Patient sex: F
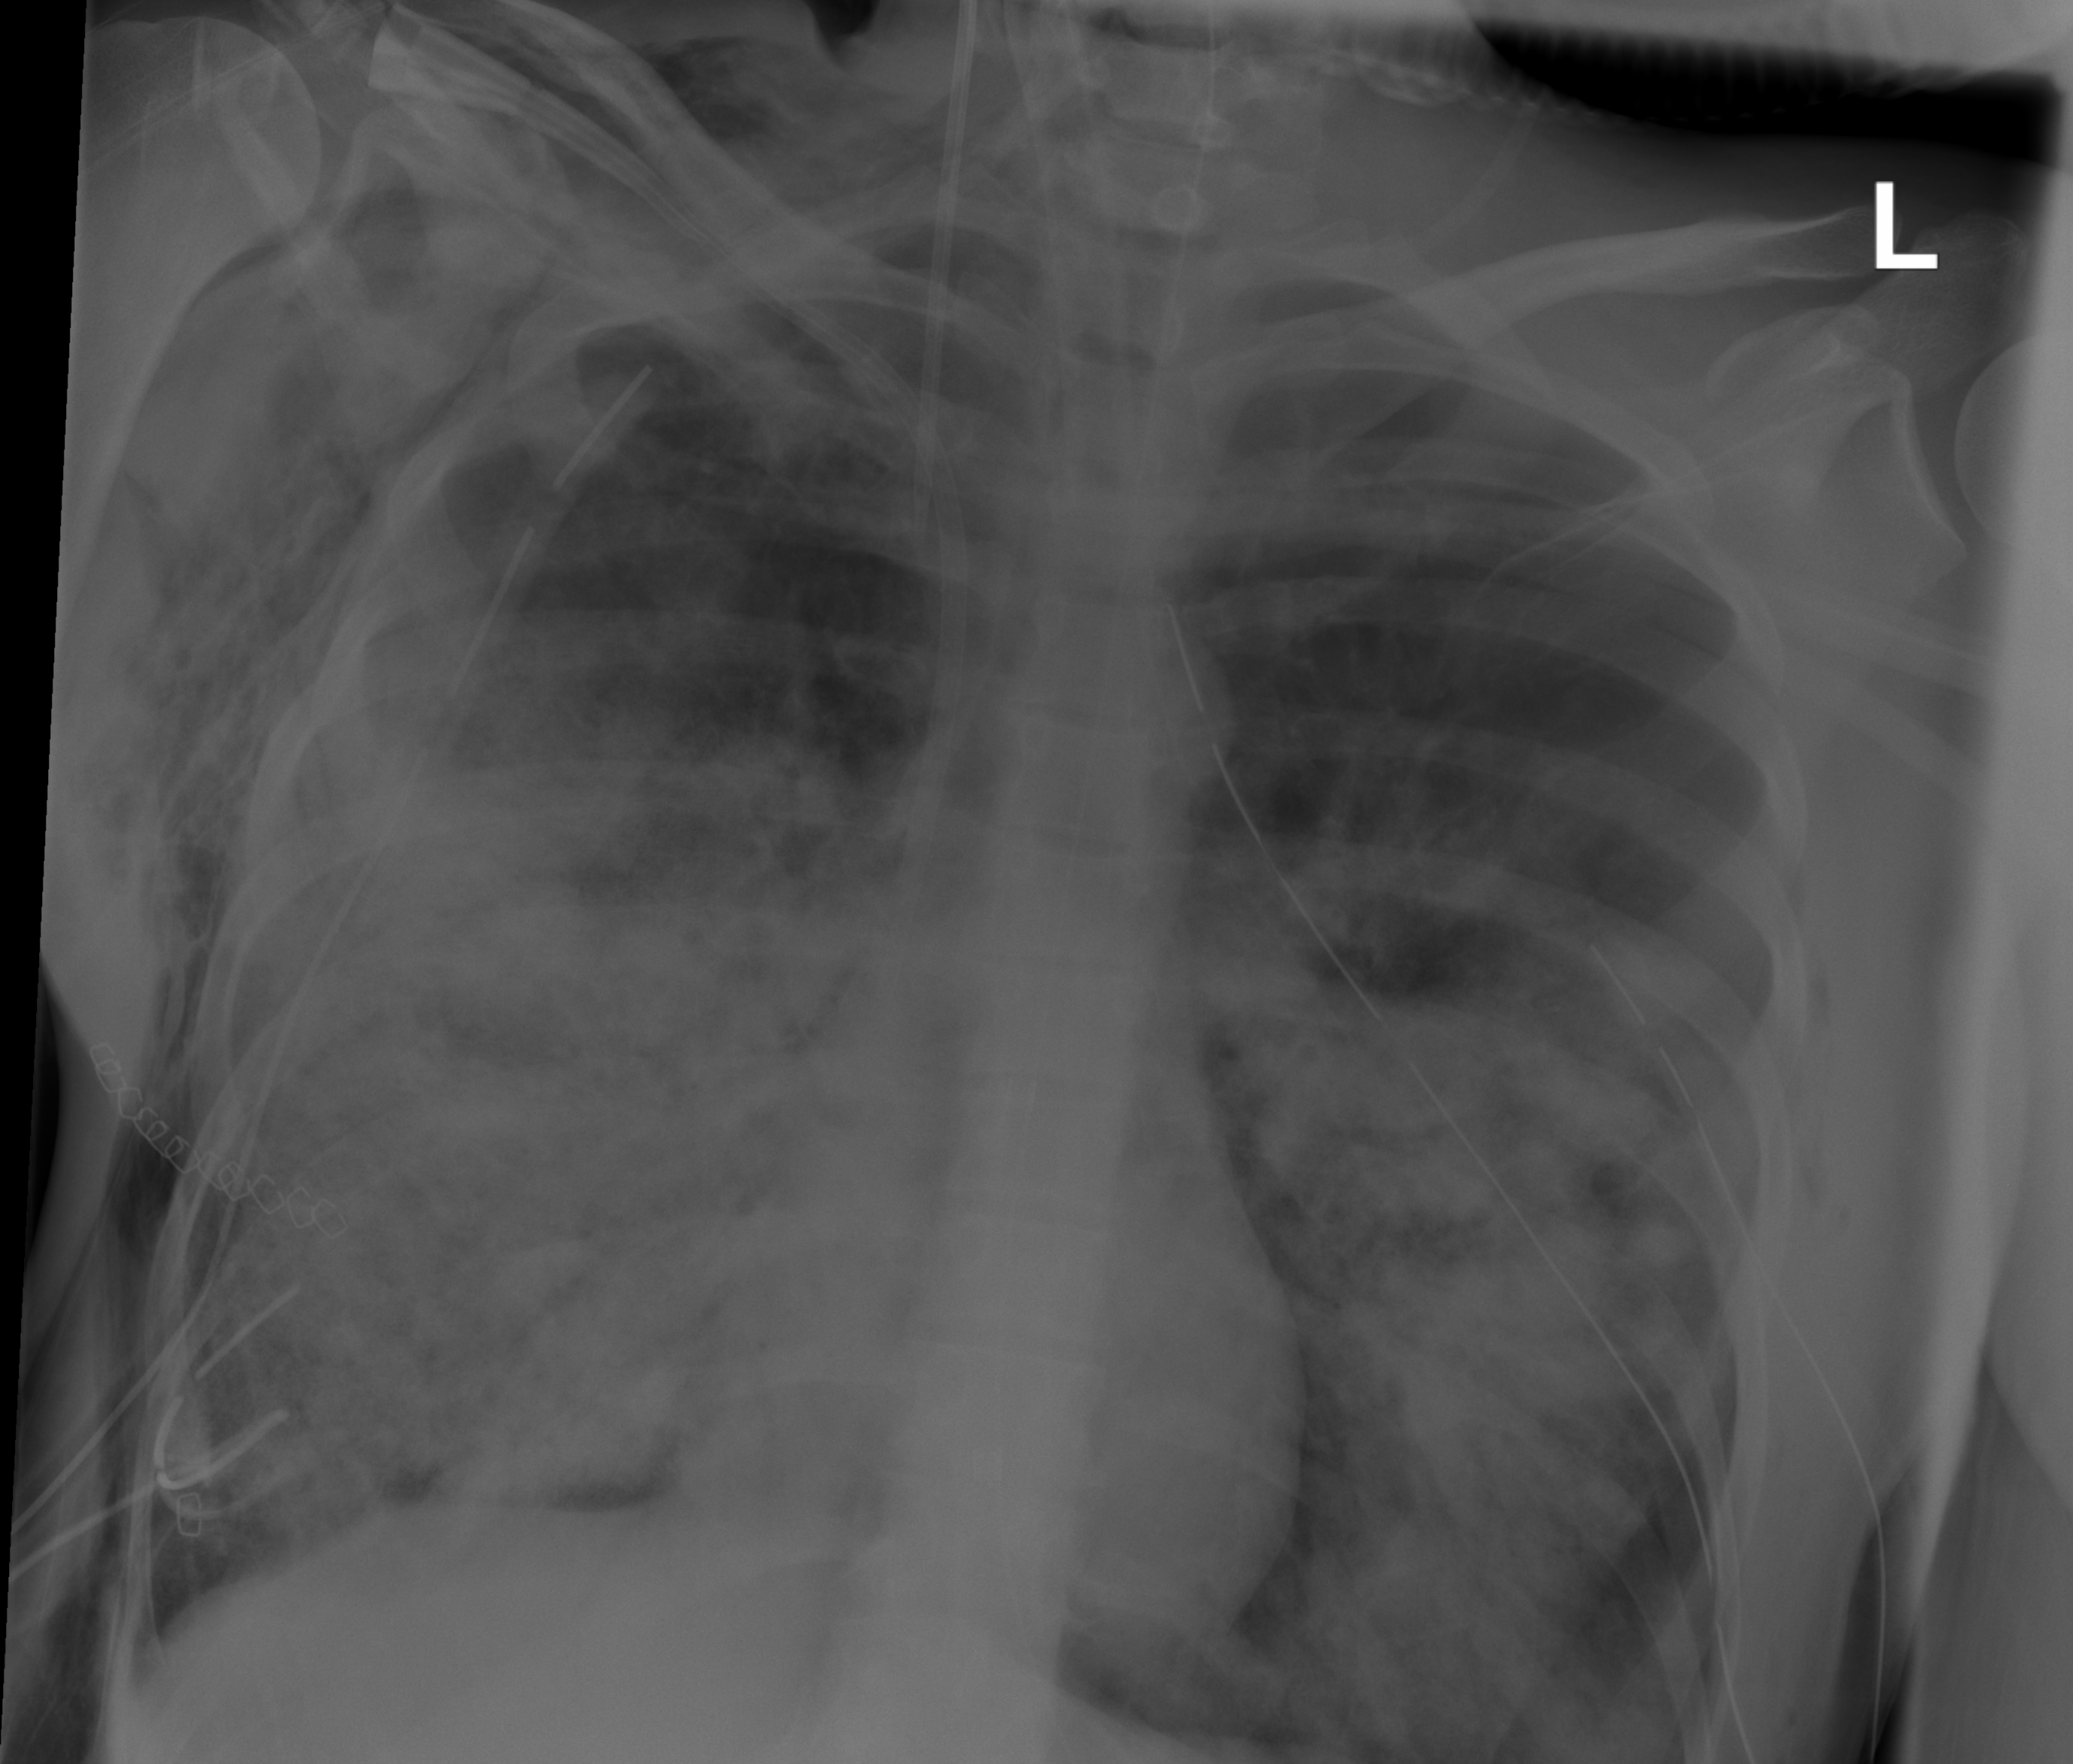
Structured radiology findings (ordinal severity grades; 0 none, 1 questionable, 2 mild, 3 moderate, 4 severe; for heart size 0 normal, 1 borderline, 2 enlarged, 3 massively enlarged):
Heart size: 0
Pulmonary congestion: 1
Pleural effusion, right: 1
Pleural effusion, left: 0
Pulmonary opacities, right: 4
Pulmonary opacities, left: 3
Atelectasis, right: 3
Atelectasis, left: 3